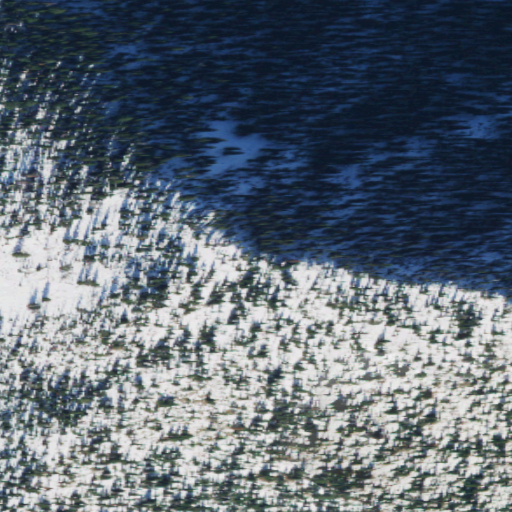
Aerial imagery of ridge(s) in Washington named Crowell Ridge containing evergreen forest and grassland